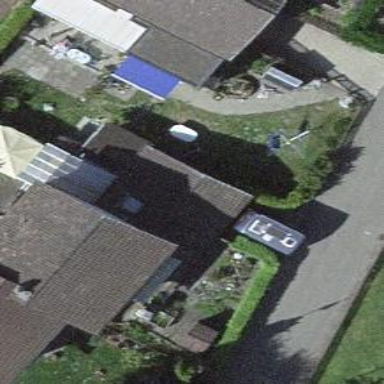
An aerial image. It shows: Garage building.